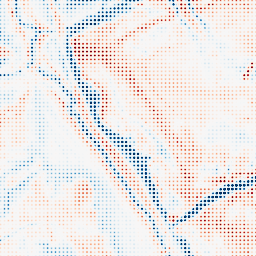
Category: multiscale
Decomposition family: dog_multiscale
Decomposition parameters: sigma_ratio: 1.6
n_scales: 4
base_sigma: 1
Upsampling method: sinc_blackman
Upsampling parameters: scale: 8
kernel_size: 4
Upsampling scale: 8